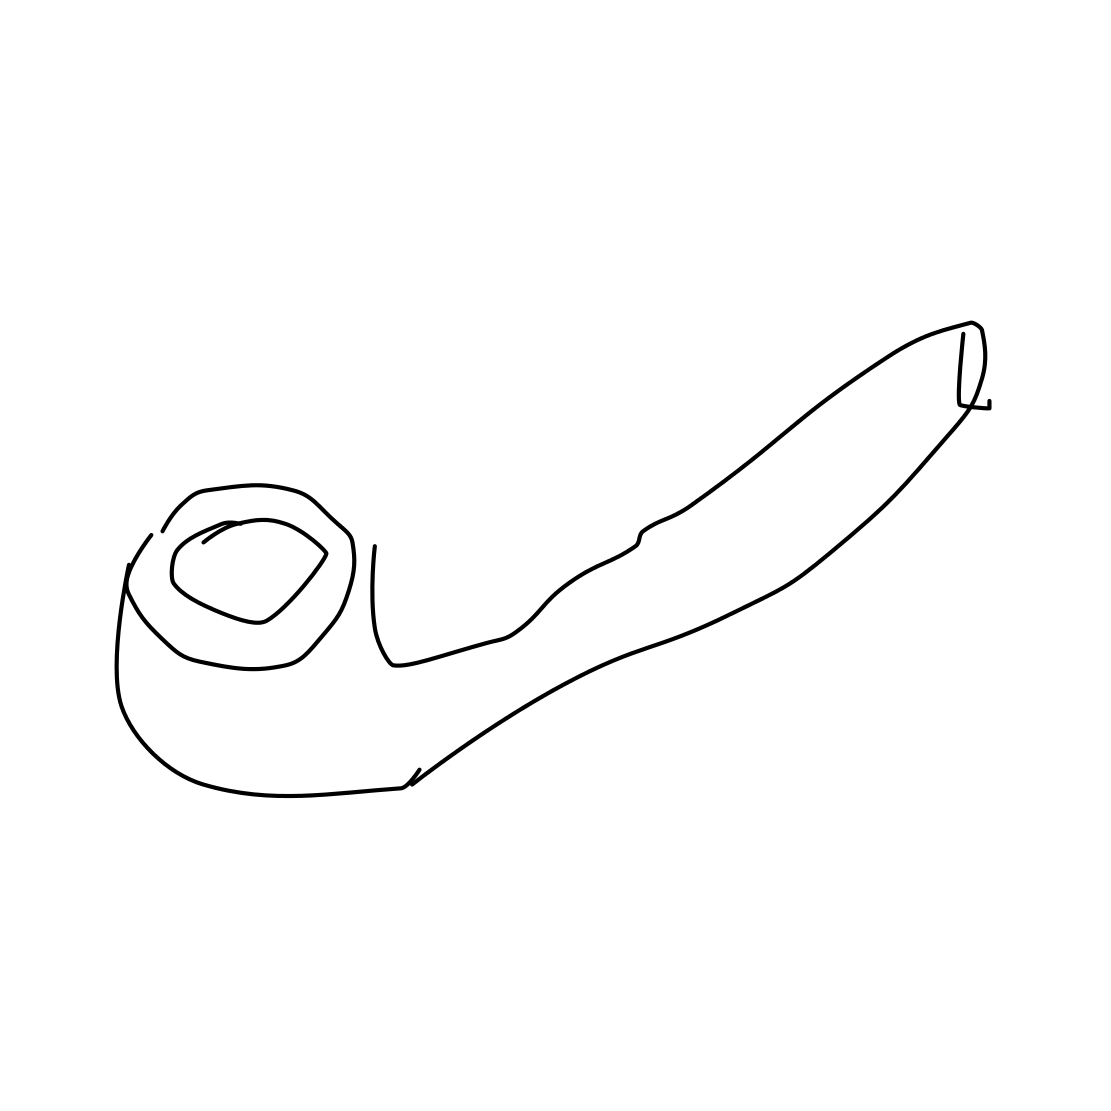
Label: pipe (for smoking)